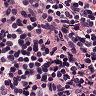
Metastatic tissue present: no